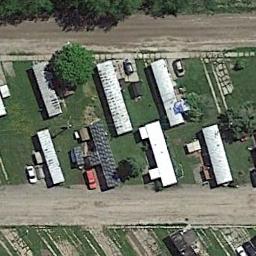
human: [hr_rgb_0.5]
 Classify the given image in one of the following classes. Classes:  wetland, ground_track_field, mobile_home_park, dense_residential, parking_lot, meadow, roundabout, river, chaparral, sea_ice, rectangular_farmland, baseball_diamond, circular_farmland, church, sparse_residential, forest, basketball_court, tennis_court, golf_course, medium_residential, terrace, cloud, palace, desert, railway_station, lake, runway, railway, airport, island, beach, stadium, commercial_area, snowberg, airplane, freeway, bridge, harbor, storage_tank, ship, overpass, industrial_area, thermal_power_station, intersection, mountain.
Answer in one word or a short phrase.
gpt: mobile_home_park